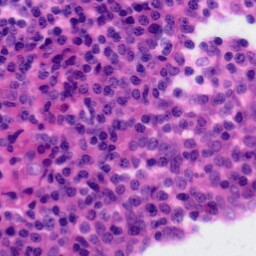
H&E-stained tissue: Tonsil